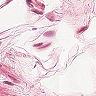
Metastatic tissue present: no